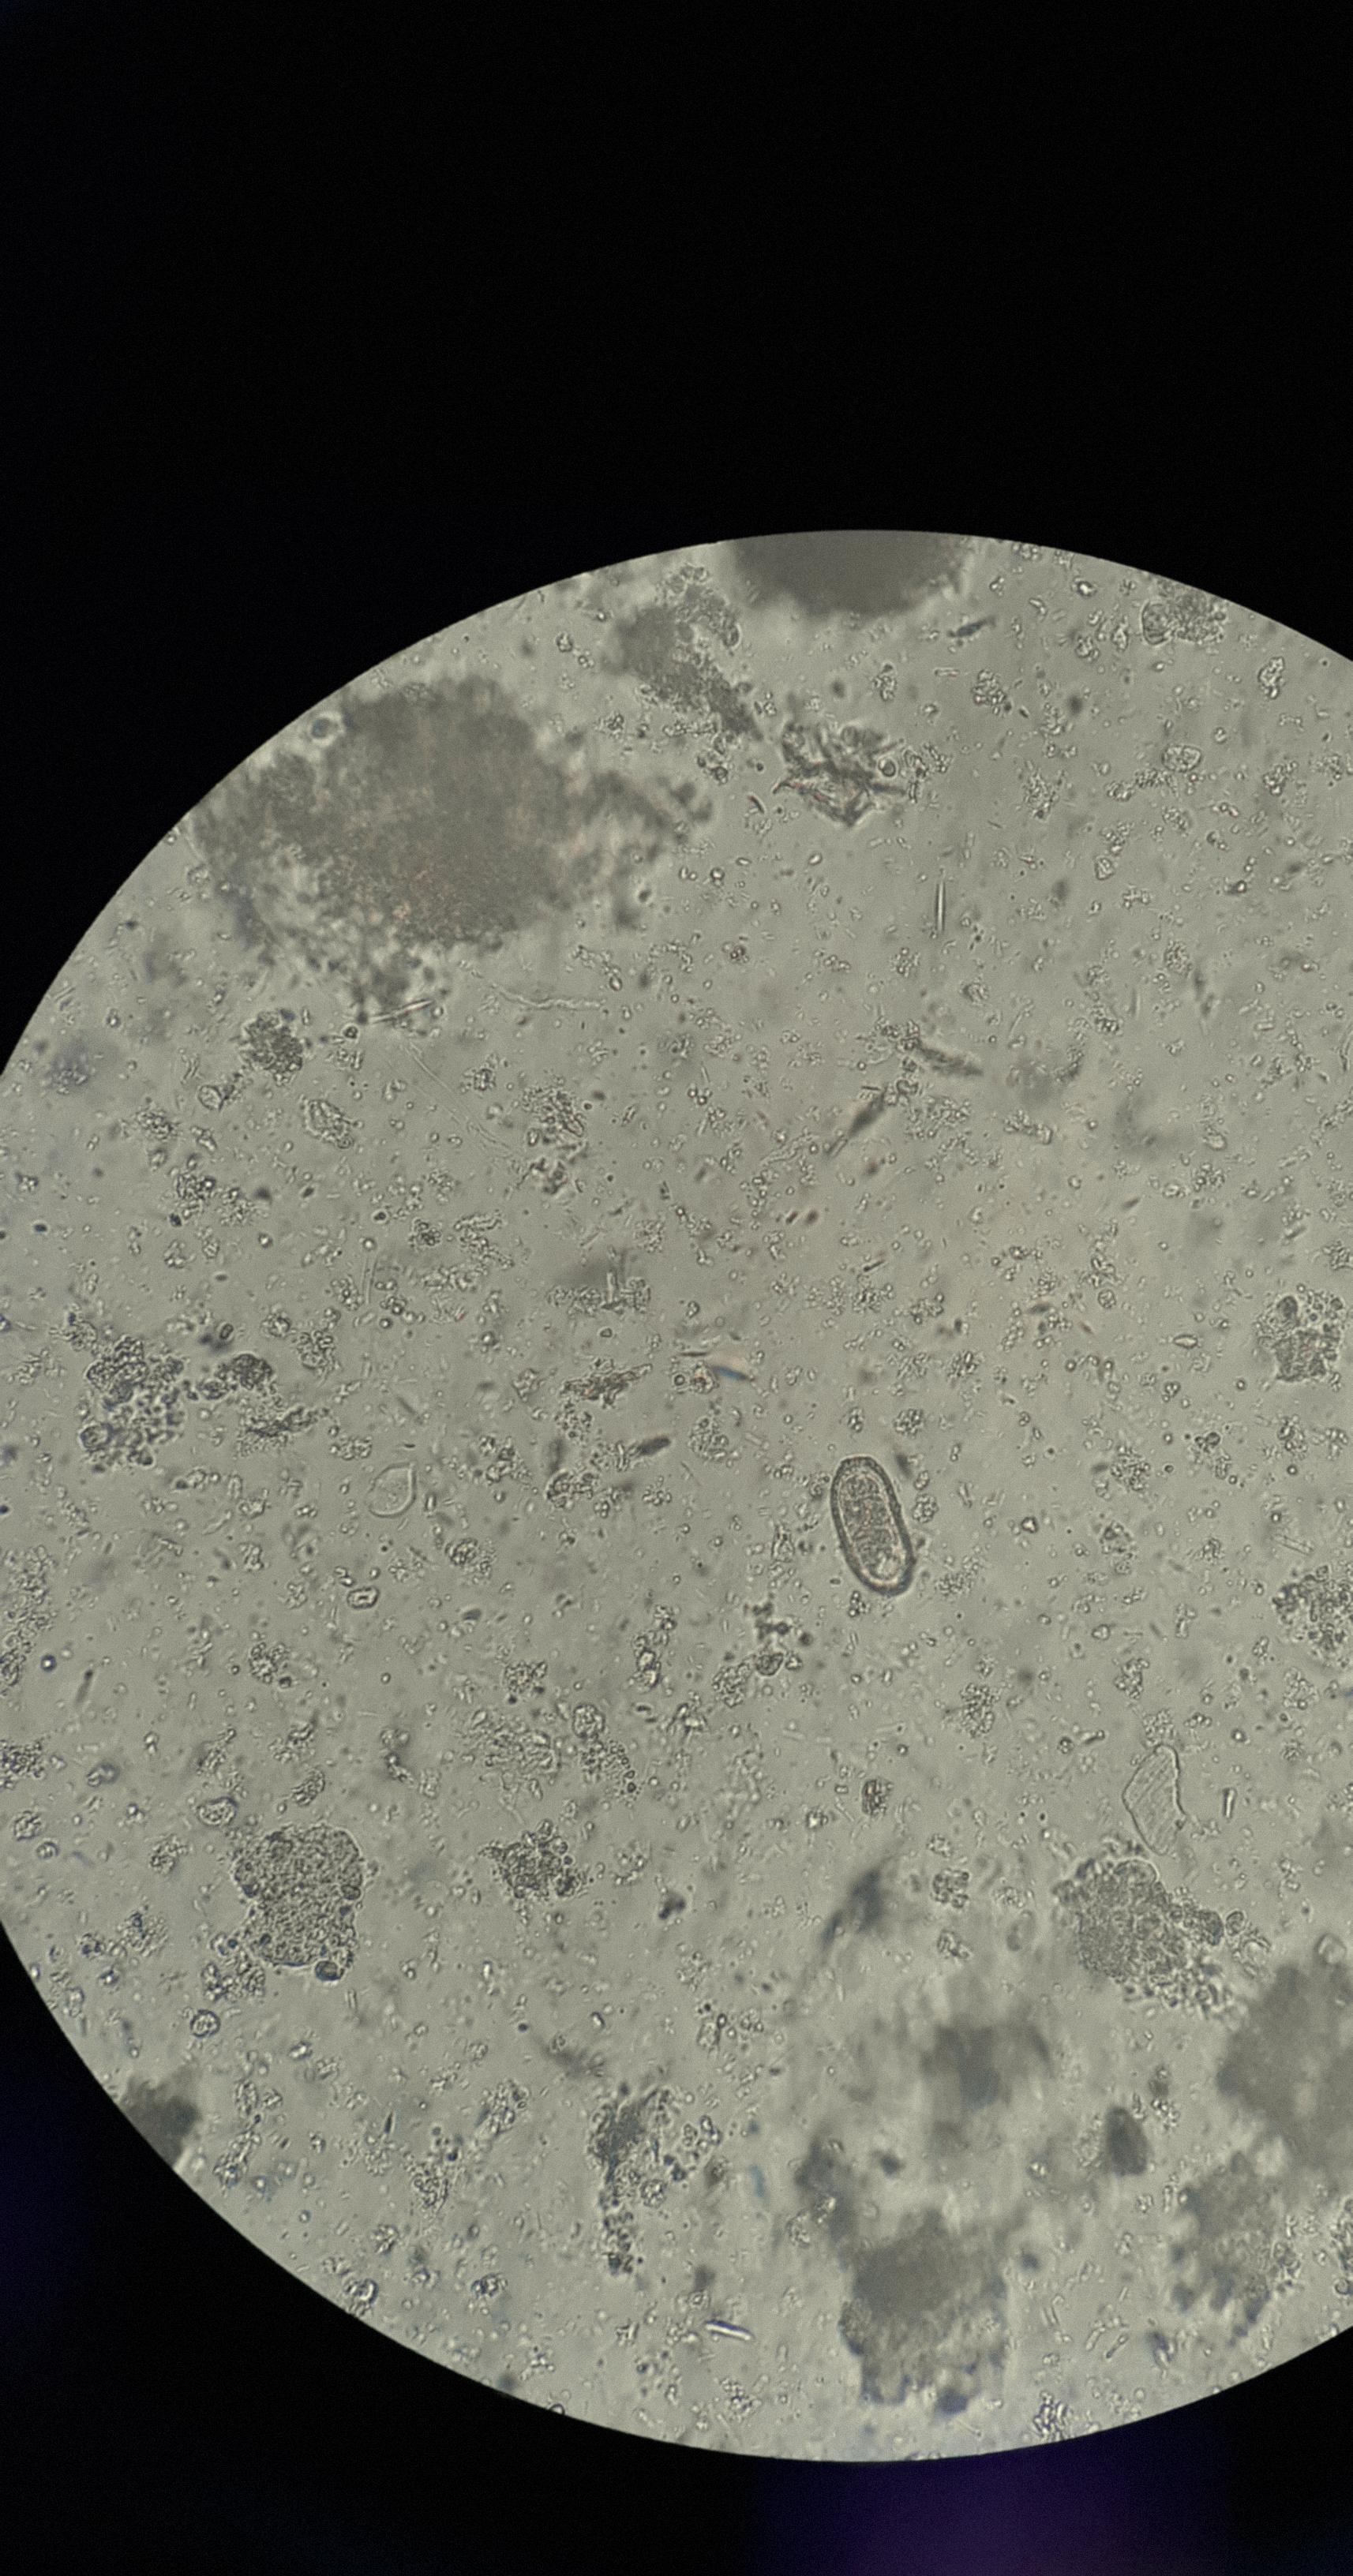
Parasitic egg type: Capillaria philippinensis